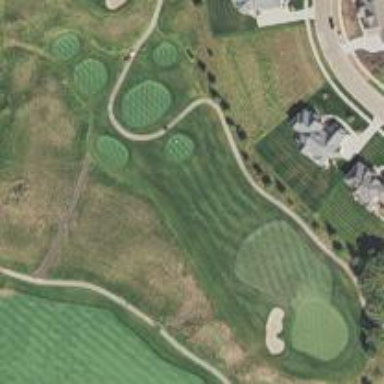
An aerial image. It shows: Area with grass used as rough in golf course.